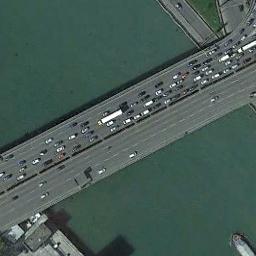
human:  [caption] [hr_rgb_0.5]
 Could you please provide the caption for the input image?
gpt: Both sides of the river are bare land .

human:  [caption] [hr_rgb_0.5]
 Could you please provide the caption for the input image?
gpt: A bridge connects the land on both sides of the turquoise river  There are many cars on the bridge .

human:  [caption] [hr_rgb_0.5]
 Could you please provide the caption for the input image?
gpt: A bridge built on a green river and some cars on the bridge .

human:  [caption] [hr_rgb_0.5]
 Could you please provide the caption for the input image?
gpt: There is a bridge with many cars over the river .

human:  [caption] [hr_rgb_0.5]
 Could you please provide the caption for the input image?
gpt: Many cars of different models are on the bridge .